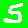
Digit: 5